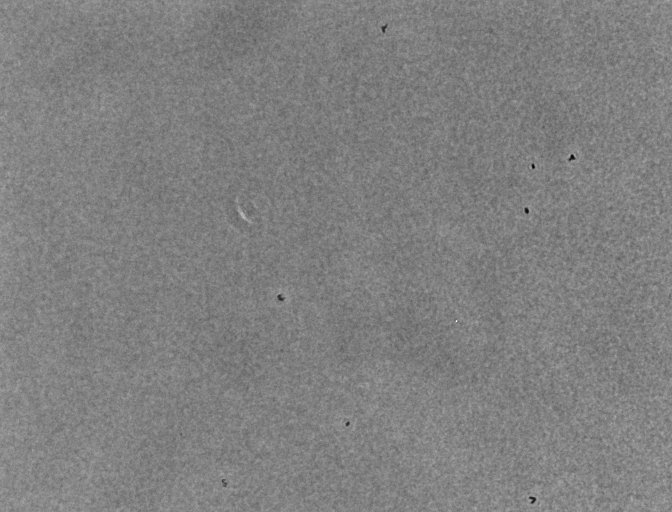
Phase contrast microscopy, 20x objective, 3 h incubation